Question: What i want to do is
I have 3 Radio Button on the Head
saying Yes, No, NA
Followed By 2 Radio Button in 3 Roows
What i want is if All the YES are Checked in 3 Rows
Header YES is Checked
If NO is Checked in Either of 3 Rows Then
Header No is Checked
How Can i DO that
I have made 3 Radio Group for this
Please have a refernce throu a pic

What i have tried is
for Header row
'''
vctOptionPoint=new Vector<String>();
vctAnswerID=new Vector<String>();
int iOpCount=3;
RadioGroup rg=new RadioGroup(this);
rg.setLayoutParams(new LayoutParams(LayoutParams.WRAP_CONTENT,LayoutParams.WRAP_CONTENT));
rg.setId(idRadioGroup);
rg.setOrientation(android.widget.RadioGroup.HORIZONTAL);
rg.setPadding(5, 0, 0, 0);
for(int j=0;j<iOpCount;j++){
String sOption="";
if(j==0){
sOption="Yes";
vctOptionPoint.addElement(sQuestionPoints);
}
else if(j==1){
sOption="No";
vctOptionPoint.addElement("0");
}
if(j==2){
sOption="NA";
vctOptionPoint.addElement("0");
}
vctAnswerID.addElement(String.valueOf(j));
RadioButton rb=new RadioButton(this);
rb.setLayoutParams(new LayoutParams(LayoutParams.WRAP_CONTENT,LayoutParams.WRAP_CONTENT));
rb.setText(sOption);
if(sAnswerText.toString().equals(sOption)){
rb.setChecked(true);
}
rb.setId(idRadioButton);
idRadioButton++;
rg.addView(rb);
}
rg.setOnCheckedChangeListener(rb_onCheckedChange);
ll.addView(rg);
'''
For 2nd Row
'''
vctOptionPoint2=new Vector<String>();
vctAnswerID2=new Vector<String>();
int iOpCount=2;
RadioGroup rg1=new RadioGroup(this);
rg1.setLayoutParams(new LayoutParams(LayoutParams.WRAP_CONTENT,LayoutParams.WRAP_CONTENT));
rg1.setId(idRadioGroup);
rg1.setOrientation(android.widget.RadioGroup.HORIZONTAL);
rg1.setPadding(5, 0, 0, 0);
for(int j=0;j<iOpCount;j++){
String sOption="";
if(j==0){
sOption="Yes";
vctOptionPoint2.addElement(sQuestionPoints);
}
else if(j==1){
sOption="No";
vctOptionPoint2.addElement("0");
}
vctAnswerID2.addElement(String.valueOf(j));
RadioButton rb1=new RadioButton(this);
rb1.setLayoutParams(new LayoutParams(LayoutParams.WRAP_CONTENT,LayoutParams.WRAP_CONTENT));
rb1.setText(sOption);
rb1.setChecked(false);
if(sAnswerText.toString().equals(sOption)){
//rb1.setChecked(true);
}
rb1.setId(idRadioButton2);
idRadioButton2++;
rg1.addView(rb1);
}
rg1.setOnCheckedChangeListener(rb_onCheckedChange_New);
'''
Same Fore 3rd and 4th Row
Checked Changed Method
'''
OnCheckedChangeListener rb_onCheckedChange_New=new OnCheckedChangeListener(){
public void onCheckedChanged(RadioGroup rg,int arg1){
idRadioButton=4;
idRadioButton2=15;
idRadioButton1=13;
idRadioButton11=14;
int iRGChildCount=rg.getChildCount();
for(int yy=0;yy<iRGChildCount;yy++){
RadioButton rb=(RadioButton)rg.findViewById(idRadioButton);
RadioButton rb1=(RadioButton)rg.findViewById(idRadioButton2);
RadioButton rb2=(RadioButton)rg.findViewById(idRadioButton1);
RadioButton rb3=(RadioButton)rg.findViewById(idRadioButton11);
if((rb1!=null)){
if(rb1.isChecked() && rb2.isChecked() && rb3.isChecked()){
//int iQusPoints=Integer.parseInt((String)vctOptionPoint2.elementAt(idRadioButton-4));
String sOption1=rb1.getText().toString();
String sOption2=rb2.getText().toString();
String sOption3=rb3.getText().toString();
if(sOption1.equals("No") || sOption2.equals("No") || sOption3.equals("No") ){
tvSecCount1.setText("Points : 0
Scored : 0");
}
else if(sOption1.equals("Yes") || sOption2.equals("No") || sOption3.equals("No") ){
int iQusPoints=0;
tvSecCount1.setText("Points : "+sQuestionPoints+"
Scored : "+iQusPoints);
}
else if(sOption1.equals("No") || sOption2.equals("Yes") || sOption3.equals("No") ){
int iQusPoints=0;
tvSecCount1.setText("Points : "+sQuestionPoints+"
Scored : "+iQusPoints);
}
else if(sOption1.equals("No") || sOption2.equals("No") || sOption3.equals("Yes") ){
int iQusPoints=0;
tvSecCount1.setText("Points : "+sQuestionPoints+"
Scored : "+iQusPoints);
}
else if(sOption1.equals("Yes") || sOption2.equals("Yes") || sOption3.equals("No") ){
int iQusPoints=0;
tvSecCount1.setText("Points : "+sQuestionPoints+"
Scored : "+iQusPoints);
}
else if(sOption1.equals("No") || sOption2.equals("Yes") || sOption3.equals("Yes") ){
int iQusPoints=0;
tvSecCount1.setText("Points : "+sQuestionPoints+"
Scored : "+iQusPoints);
}
else{
int iQusPoints=2;
tvSecCount1.setText("Points : "+sQuestionPoints+"
Scored : "+iQusPoints);
if(sOption1.equals("Yes") && sOption2.equals("Yes") && sOption3.equals("Yes") ){
//fnNext();
}
}
}
}
idRadioButton++;
}
}
};
'''
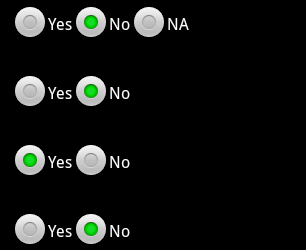
Answer: res/values/strings.xml (Please always make use of strings.xml file)
'''
<?xml version="1.0" encoding="utf-8"?>
<resources>
<string name="yes">Yes</string>
<string name="no">No</string>
<string name="na">NA</string>
</resources>
'''
res/layout/activity_main.xml (Change layout any way you want, I made it really simple just for testing purposes)
'''
<RadioGroup
android:id="@+id/radioHeader"
android:layout_width="wrap_content"
android:layout_height="wrap_content"
android:layout_marginTop="14dp" >
<RadioButton
android:id="@+id/radioHeaderYes"
android:layout_width="wrap_content"
android:layout_height="wrap_content"
android:checked="true"
android:text="@string/yes" />
<RadioButton
android:id="@+id/radioHeaderNo"
android:layout_width="wrap_content"
android:layout_height="wrap_content"
android:text="@string/no" />
<RadioButton
android:id="@+id/radioHeaderNA"
android:layout_width="wrap_content"
android:layout_height="wrap_content"
android:text="@string/na" />
</RadioGroup>
<RadioGroup
android:id="@+id/radioGroup1"
android:layout_width="wrap_content"
android:layout_height="wrap_content" >
<RadioButton
android:id="@+id/radio1Yes"
android:layout_width="wrap_content"
android:layout_height="wrap_content"
android:checked="true"
android:text="@string/yes" />
<RadioButton
android:id="@+id/radio1No"
android:layout_width="wrap_content"
android:layout_height="wrap_content"
android:text="@string/no" />
</RadioGroup>
<RadioGroup
android:id="@+id/radioGroup2"
android:layout_width="wrap_content"
android:layout_height="wrap_content" >
<RadioButton
android:id="@+id/radio2Yes"
android:layout_width="wrap_content"
android:layout_height="wrap_content"
android:checked="true"
android:text="@string/yes" />
<RadioButton
android:id="@+id/radio2No"
android:layout_width="wrap_content"
android:layout_height="wrap_content"
android:text="@string/no" />
</RadioGroup>
<RadioGroup
android:id="@+id/radioGroup3"
android:layout_width="wrap_content"
android:layout_height="wrap_content" >
<RadioButton
android:id="@+id/radio3Yes"
android:layout_width="wrap_content"
android:layout_height="wrap_content"
android:checked="true"
android:text="@string/yes" />
<RadioButton
android:id="@+id/radio3No"
android:layout_width="wrap_content"
android:layout_height="wrap_content"
android:text="@string/no" />
</RadioGroup>
'''
MainActivity.java (See how much Java code I need for this...)
'''
public class MainActivity extends Activity {
Boolean[] radioGroups;
RadioGroup radioHeader, radioGroup1, radioGroup2, radioGroup3;
@Override
protected void onCreate(Bundle savedInstanceState) {
super.onCreate(savedInstanceState);
setContentView(R.layout.activity_main);
radioGroups = new Boolean[] {true, true, true};
initViews();
}
private void initViews() {
radioHeader = (RadioGroup) this.findViewById(R.id.radioHeader);
radioGroup1 = (RadioGroup) this.findViewById(R.id.radioGroup1);
radioGroup1.setOnCheckedChangeListener(new OnCheckedChangeListener() {
@Override
public void onCheckedChanged(RadioGroup group, int checkedId) {
radioGroups[0] = checkedId == R.id.radio1Yes;
refreshHeader();
}
});
radioGroup2 = (RadioGroup) this.findViewById(R.id.radioGroup2);
radioGroup2.setOnCheckedChangeListener(new OnCheckedChangeListener() {
@Override
public void onCheckedChanged(RadioGroup group, int checkedId) {
radioGroups[1] = checkedId == R.id.radio2Yes;
refreshHeader();
}
});
radioGroup3 = (RadioGroup) this.findViewById(R.id.radioGroup3);
radioGroup3.setOnCheckedChangeListener(new OnCheckedChangeListener() {
@Override
public void onCheckedChanged(RadioGroup group, int checkedId) {
radioGroups[2] = checkedId == R.id.radio3Yes;
refreshHeader();
}
});
}
private void refreshHeader() {
radioHeader.check(radioGroups[0] & radioGroups[1] & radioGroups[2] ? R.id.radioHeaderYes : R.id.radioHeaderNo);
}
'''